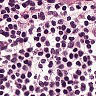
Metastatic tissue present: no